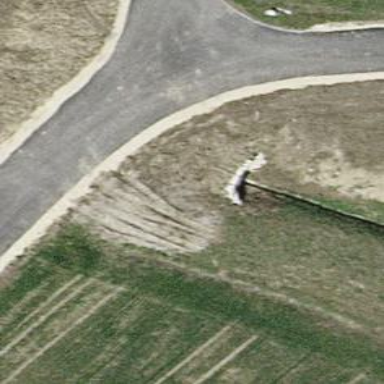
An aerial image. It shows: Culvert tunnel.